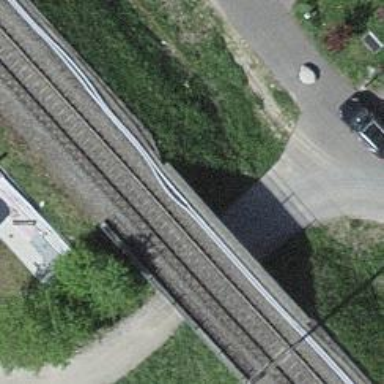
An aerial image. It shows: Single-track railway bridge with electrified contact line.